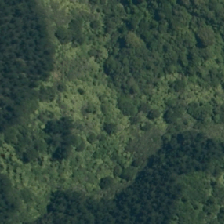
Land cover: broadleaved_indigenous_hardwood